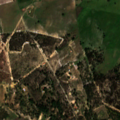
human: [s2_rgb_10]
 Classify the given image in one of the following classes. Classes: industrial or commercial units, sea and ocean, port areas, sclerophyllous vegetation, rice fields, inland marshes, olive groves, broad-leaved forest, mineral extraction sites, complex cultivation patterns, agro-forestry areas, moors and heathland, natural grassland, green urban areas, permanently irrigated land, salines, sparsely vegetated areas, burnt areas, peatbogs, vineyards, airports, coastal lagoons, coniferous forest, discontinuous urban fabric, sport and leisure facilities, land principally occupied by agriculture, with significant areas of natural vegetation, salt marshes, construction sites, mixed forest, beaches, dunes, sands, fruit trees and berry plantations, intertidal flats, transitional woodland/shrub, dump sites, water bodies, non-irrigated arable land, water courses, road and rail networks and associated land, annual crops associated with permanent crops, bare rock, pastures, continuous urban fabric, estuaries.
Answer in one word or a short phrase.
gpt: non-irrigated arable land, olive groves, pastures, broad-leaved forest, mixed forest, transitional woodland/shrub